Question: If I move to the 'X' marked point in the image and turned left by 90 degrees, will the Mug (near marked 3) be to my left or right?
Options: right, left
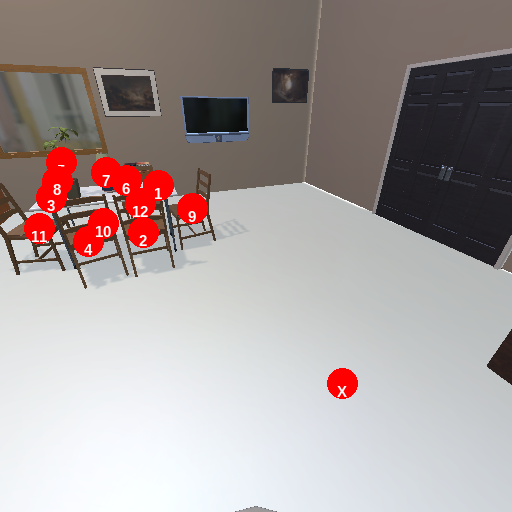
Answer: right